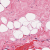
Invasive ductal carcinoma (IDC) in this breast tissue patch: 0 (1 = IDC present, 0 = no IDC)